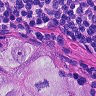
Metastatic tissue present: yes